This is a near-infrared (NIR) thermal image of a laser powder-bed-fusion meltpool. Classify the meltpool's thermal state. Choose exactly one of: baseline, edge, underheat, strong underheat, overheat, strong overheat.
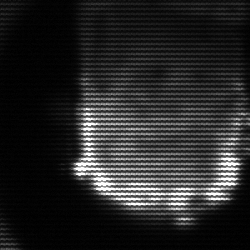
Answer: baseline